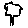
Label: tree